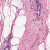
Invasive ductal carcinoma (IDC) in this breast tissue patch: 0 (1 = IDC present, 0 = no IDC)